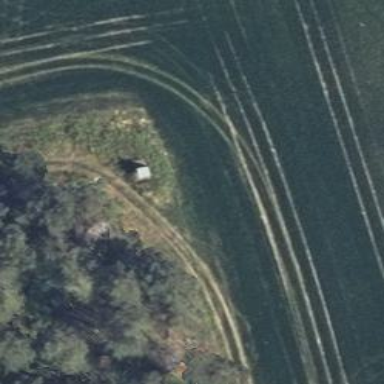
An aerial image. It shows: Hunting stand.